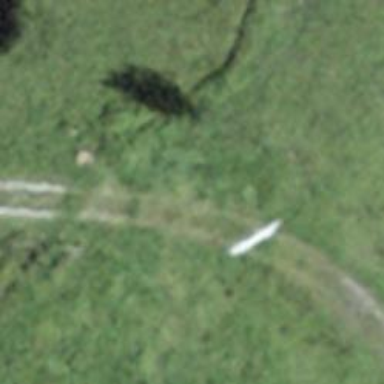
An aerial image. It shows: Unpaved service road.